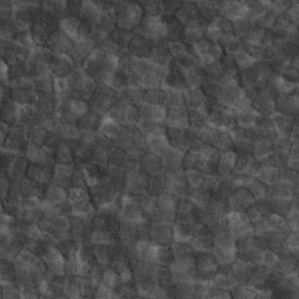
Label: non_frost